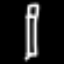
Label: pencil